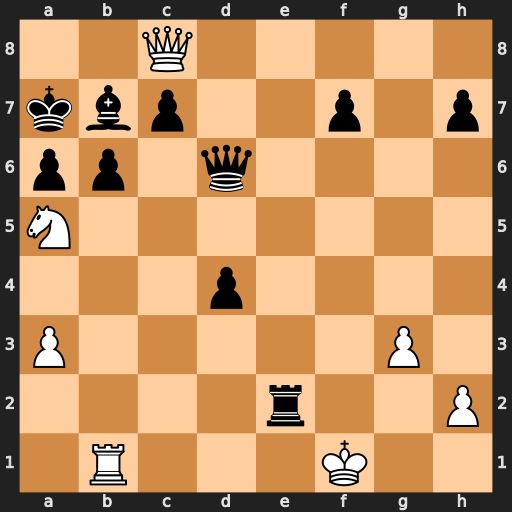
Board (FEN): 2Q5/kbp2p1p/pp1q4/N7/3p4/P5P1/4r2P/1R3K2
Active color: w
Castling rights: -
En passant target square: -
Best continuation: Qxb7#